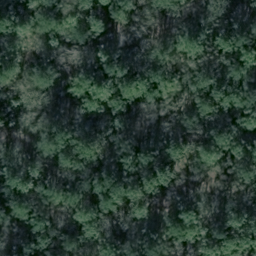
Label: forest